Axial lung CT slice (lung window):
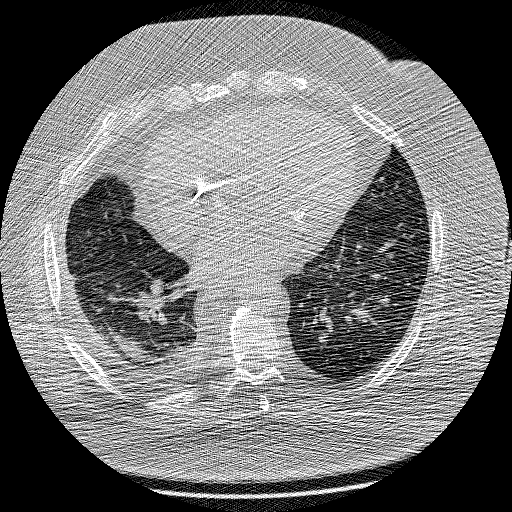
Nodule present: no